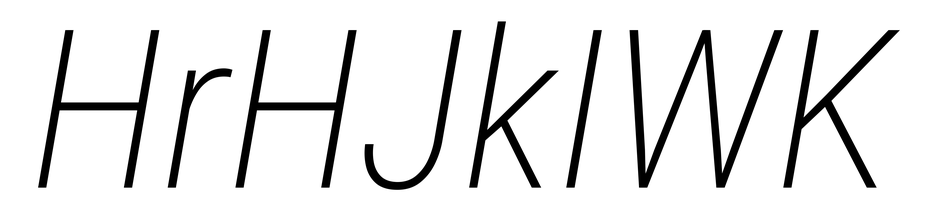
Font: Roboto-Italic_Condensed_ExtraLight_Italic